RGB frame:
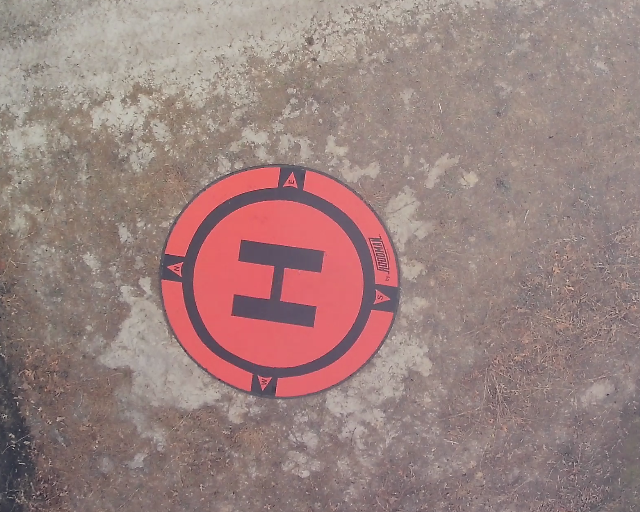
Thermal frame:
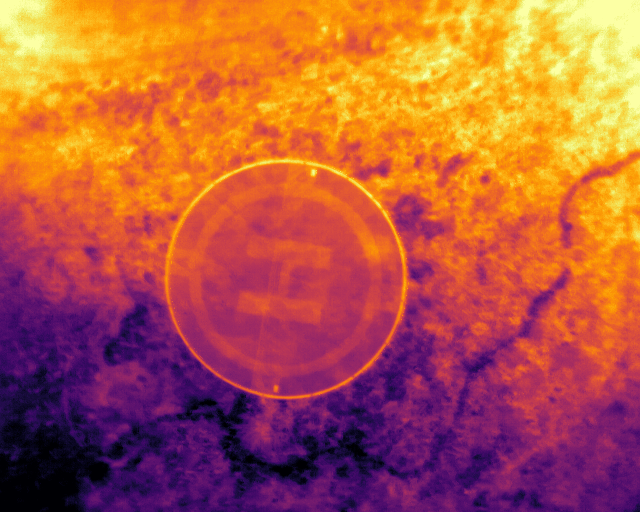
Captured: 2026-02-26 03:12:09
Pixels at or above 80 °C: 0 (fraction of frame: 0)